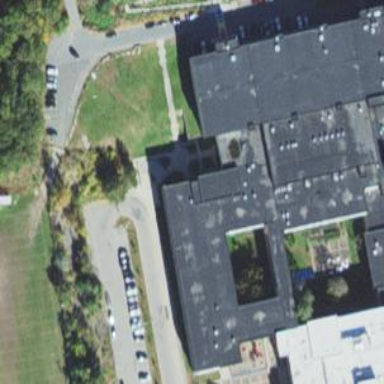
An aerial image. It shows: School.